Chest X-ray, AP view. Patient: 46 years old, sex M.
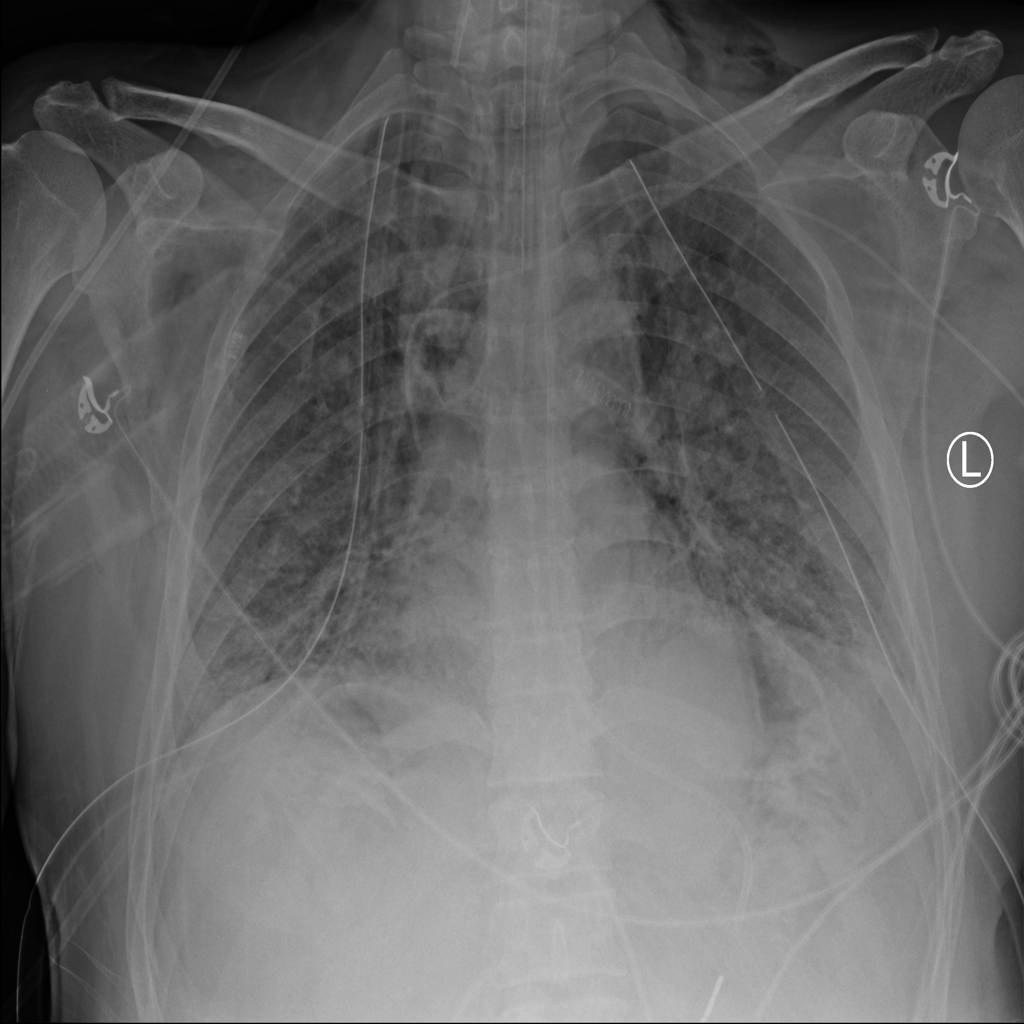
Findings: Emphysema, Infiltration